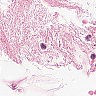
Metastatic tissue present: no